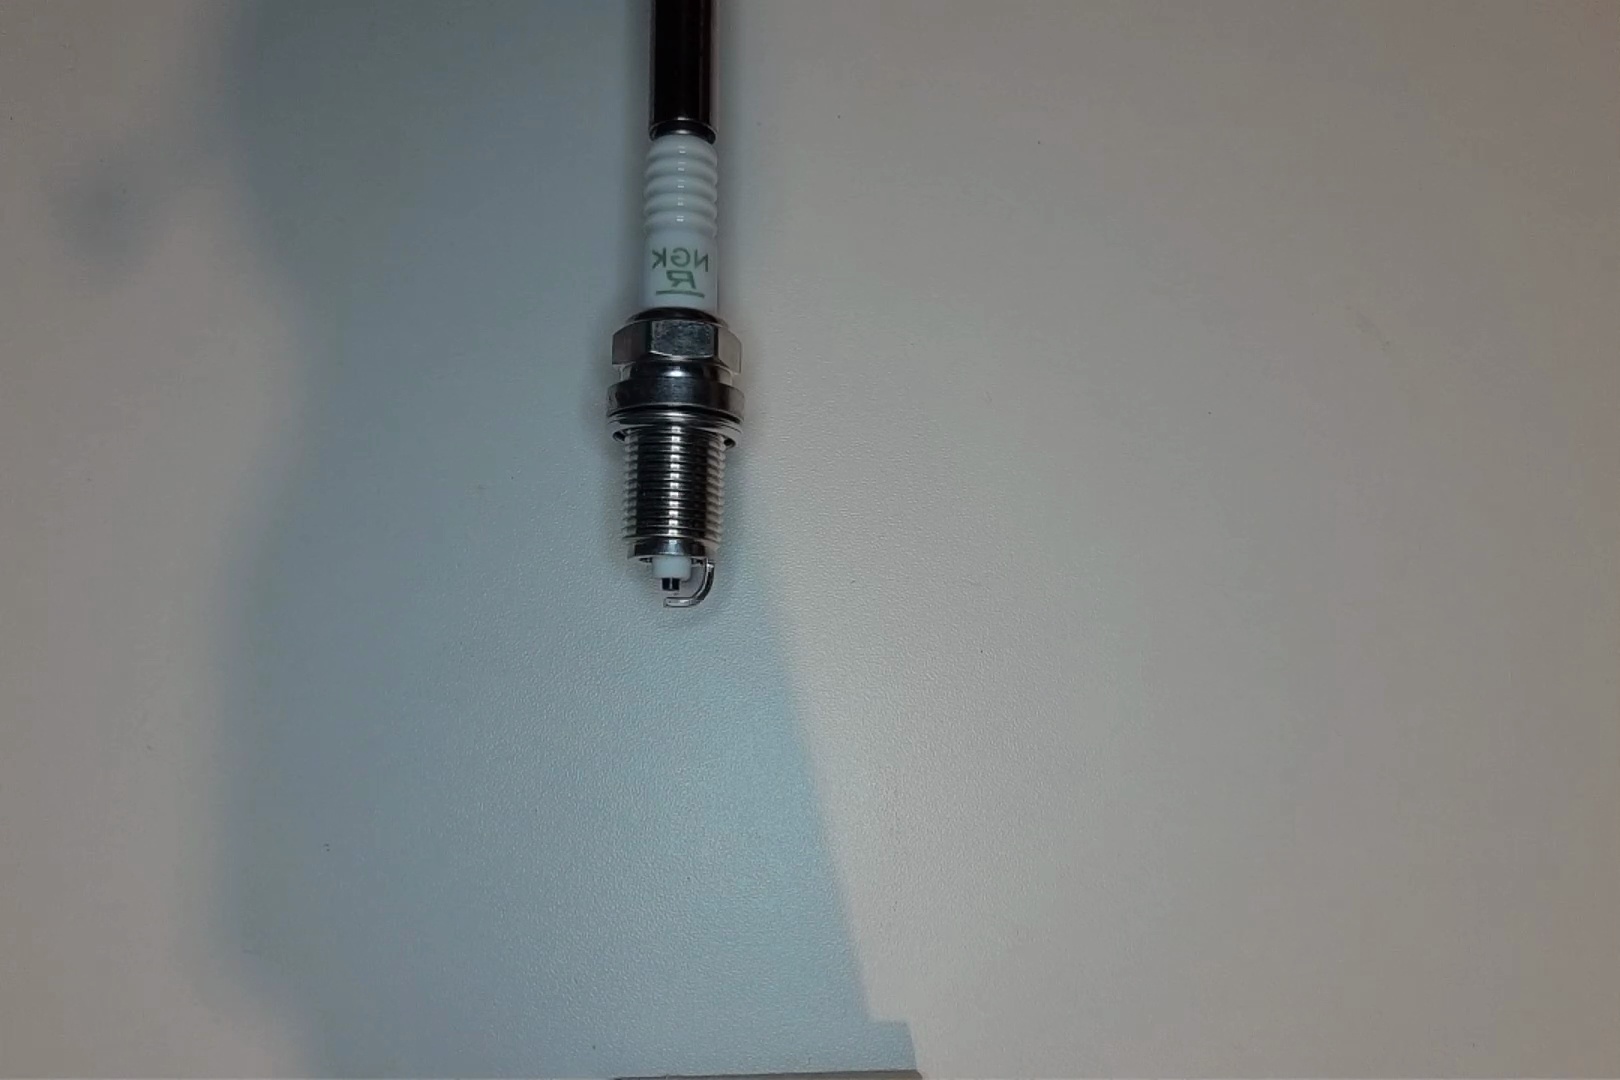
Label: normal